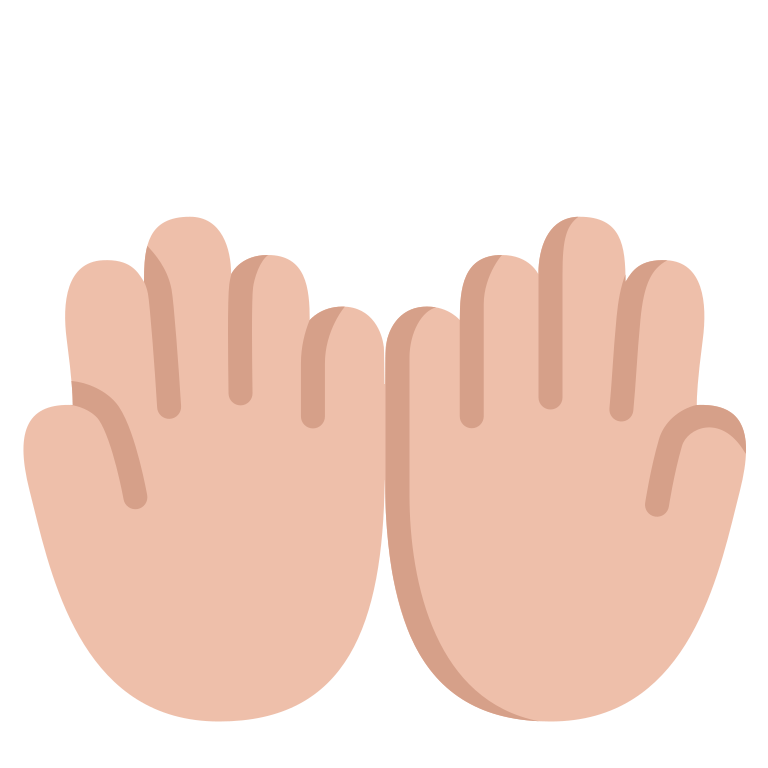
palms up together flat  light